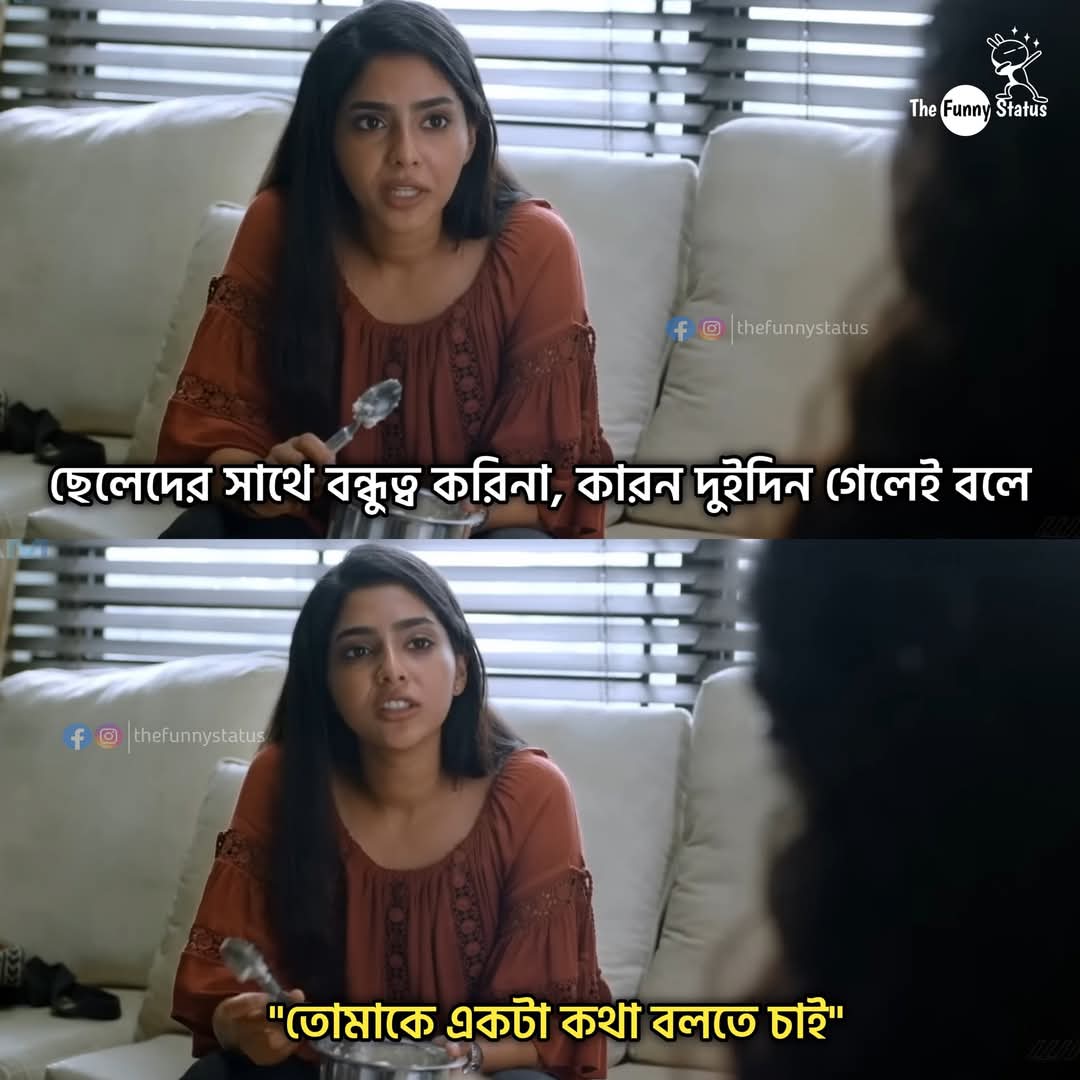
Text: ছেলেদের সাথে বন্ধুত্ব করিনা, কারন দুইদিন গেলেই বলে
"তোমাকে একটা কথা বলতে চাই"
Label: Non Hate